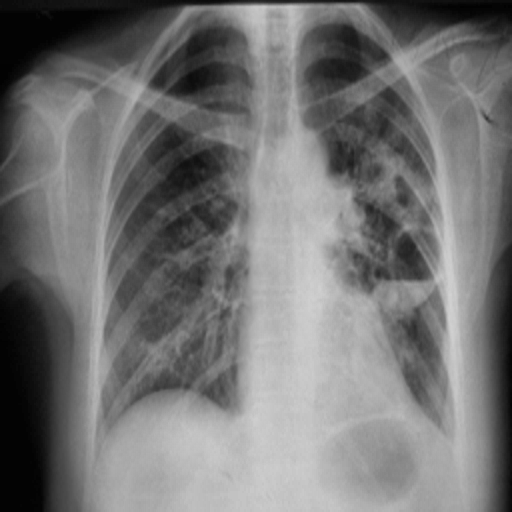
Finding: TUBERCULOSIS